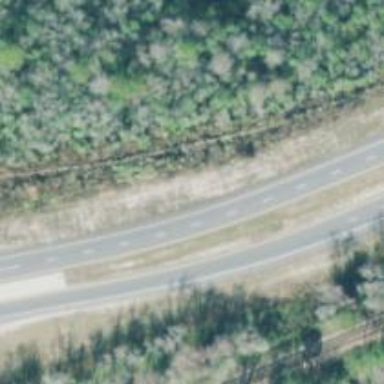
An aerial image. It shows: Expressway with dual carriageway. The highway has asphalt surface.